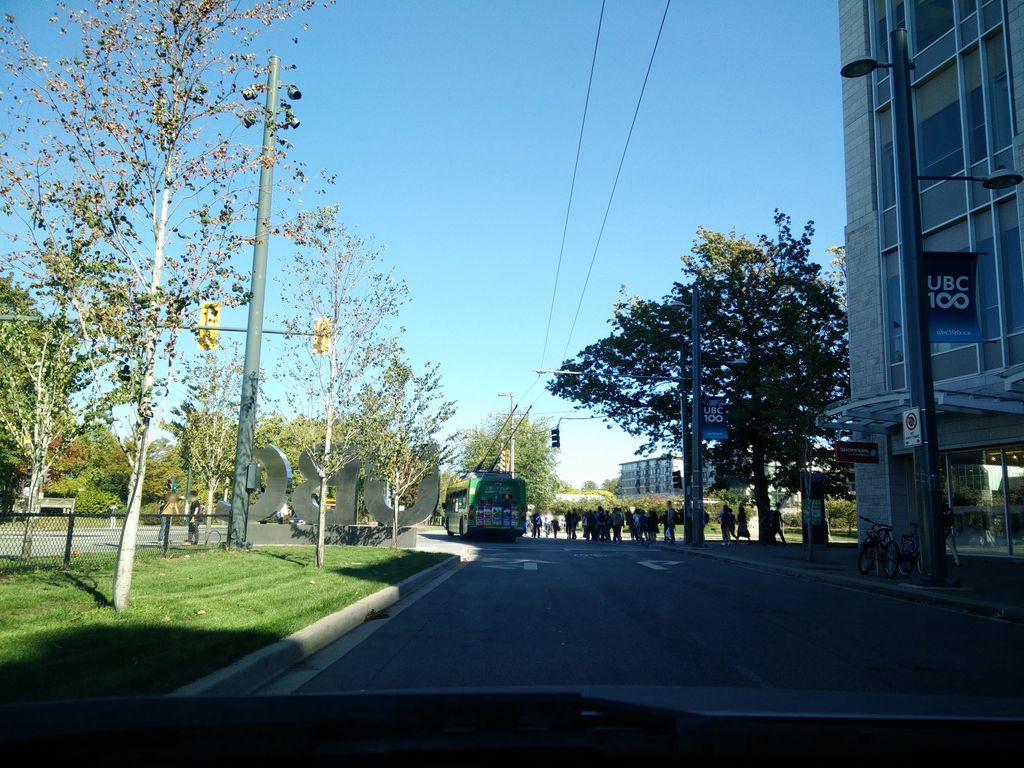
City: vancouver